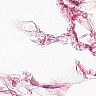
Metastatic tissue present: no